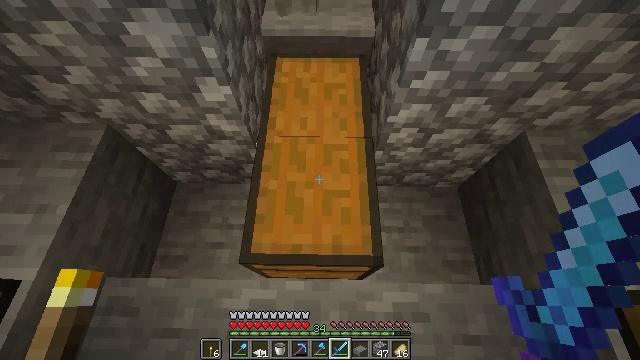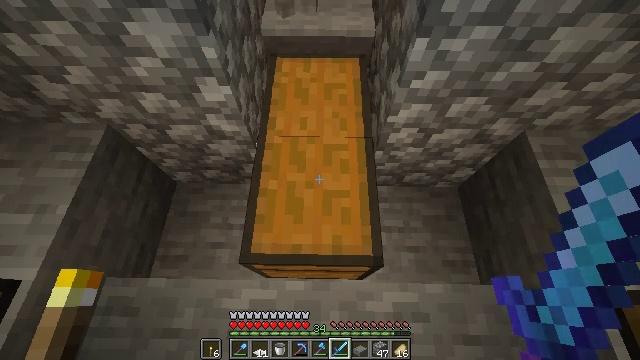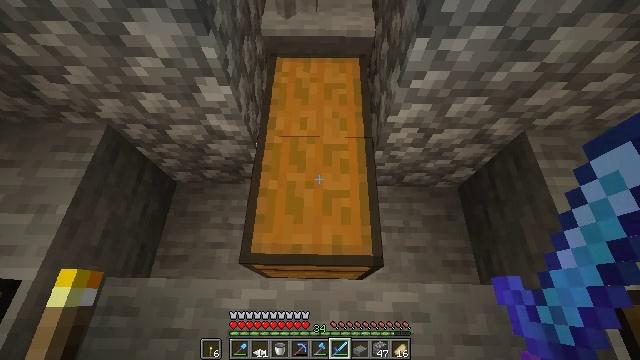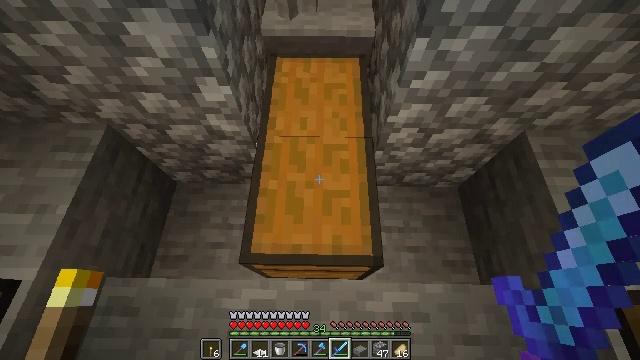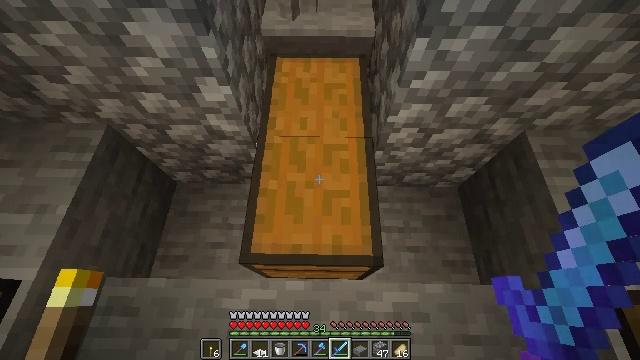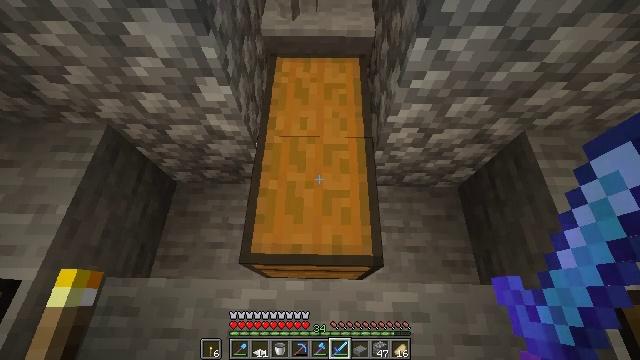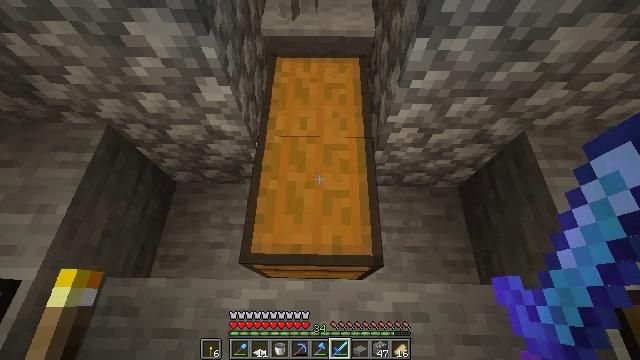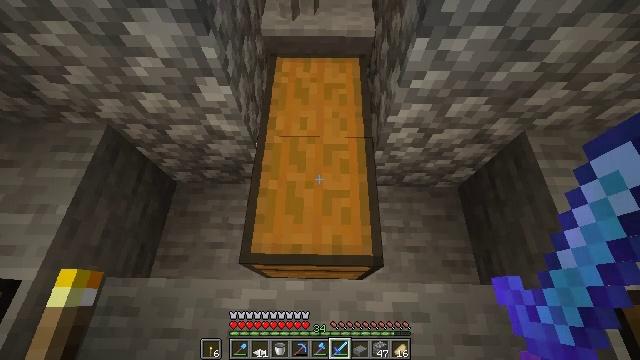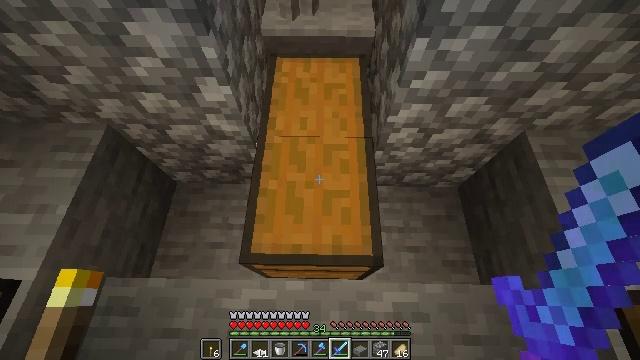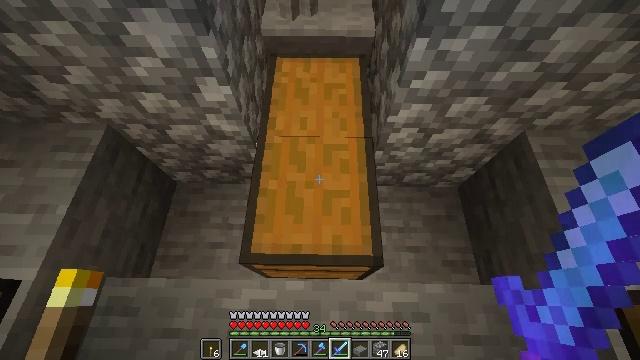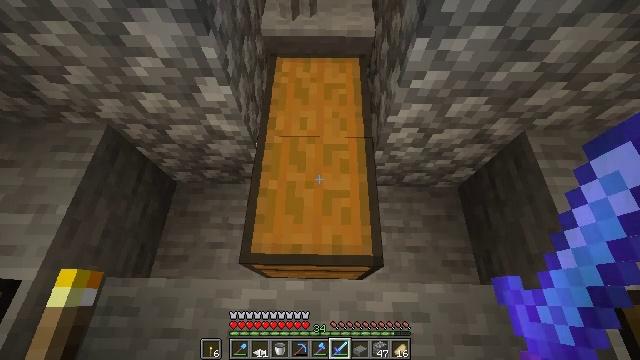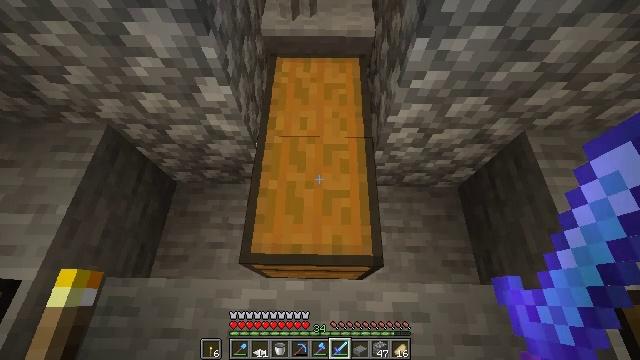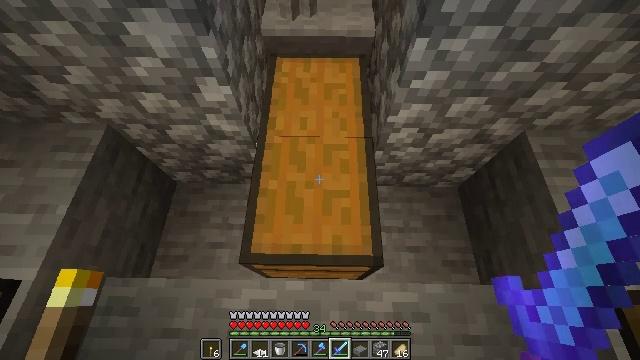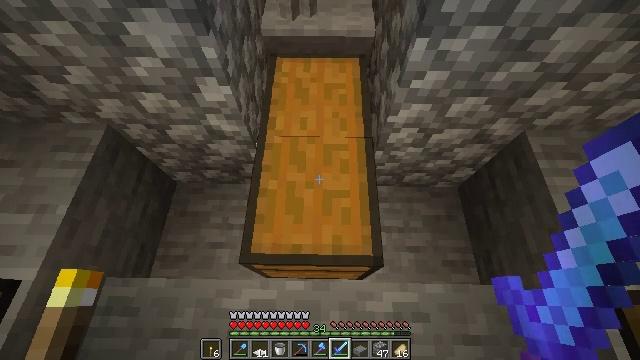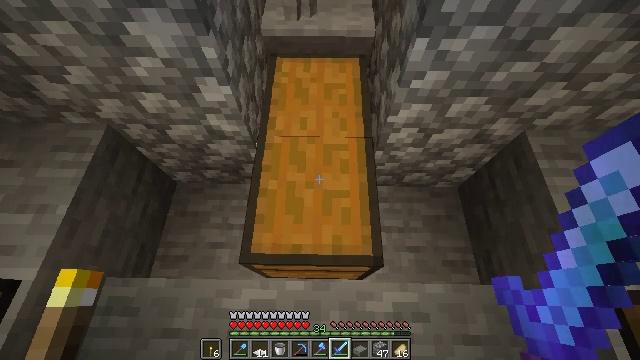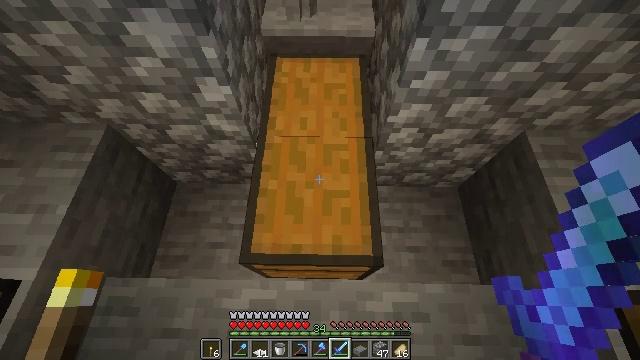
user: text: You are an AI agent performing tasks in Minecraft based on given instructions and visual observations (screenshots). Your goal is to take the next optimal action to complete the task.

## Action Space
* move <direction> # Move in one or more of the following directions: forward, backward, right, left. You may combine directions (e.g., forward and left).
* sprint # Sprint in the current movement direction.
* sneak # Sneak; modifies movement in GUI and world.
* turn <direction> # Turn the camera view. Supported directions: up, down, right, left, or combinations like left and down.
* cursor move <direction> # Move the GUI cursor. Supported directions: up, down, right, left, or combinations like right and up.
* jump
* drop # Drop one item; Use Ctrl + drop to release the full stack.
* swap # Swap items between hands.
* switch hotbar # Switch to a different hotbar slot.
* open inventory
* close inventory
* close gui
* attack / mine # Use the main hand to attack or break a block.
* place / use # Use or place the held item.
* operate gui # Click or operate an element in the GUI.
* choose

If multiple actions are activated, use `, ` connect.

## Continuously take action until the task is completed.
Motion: motion action
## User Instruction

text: Remove a diamond sword from the inventory.
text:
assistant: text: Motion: no_op
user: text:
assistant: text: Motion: no_op
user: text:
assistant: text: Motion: no_op
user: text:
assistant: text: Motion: no_op
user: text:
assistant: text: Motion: no_op
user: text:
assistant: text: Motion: no_op
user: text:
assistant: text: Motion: no_op
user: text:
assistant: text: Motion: no_op
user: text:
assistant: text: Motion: no_op
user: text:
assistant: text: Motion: no_op
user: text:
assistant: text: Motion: no_op
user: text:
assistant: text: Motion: no_op
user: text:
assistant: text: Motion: no_op
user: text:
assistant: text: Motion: no_op
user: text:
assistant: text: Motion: no_op
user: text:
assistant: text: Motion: no_op
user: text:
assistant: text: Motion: no_op
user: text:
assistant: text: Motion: no_op
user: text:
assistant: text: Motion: no_op
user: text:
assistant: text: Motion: no_op
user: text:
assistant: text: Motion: no_op
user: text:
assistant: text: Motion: no_op
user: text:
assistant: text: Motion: no_op
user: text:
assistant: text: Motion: no_op
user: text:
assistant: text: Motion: no_op
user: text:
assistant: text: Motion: no_op
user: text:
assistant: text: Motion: no_op
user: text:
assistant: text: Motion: no_op
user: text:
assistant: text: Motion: no_op
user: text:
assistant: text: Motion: no_op